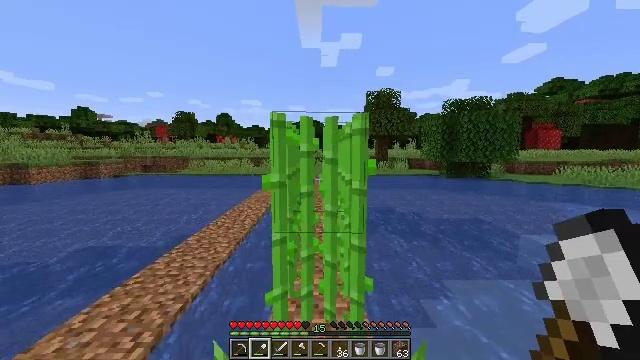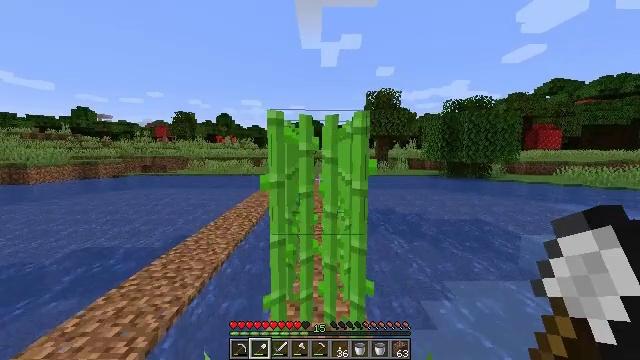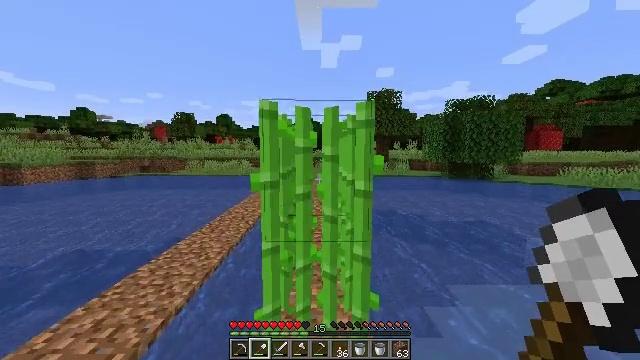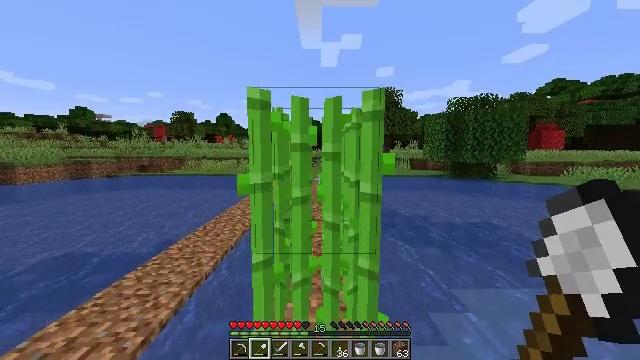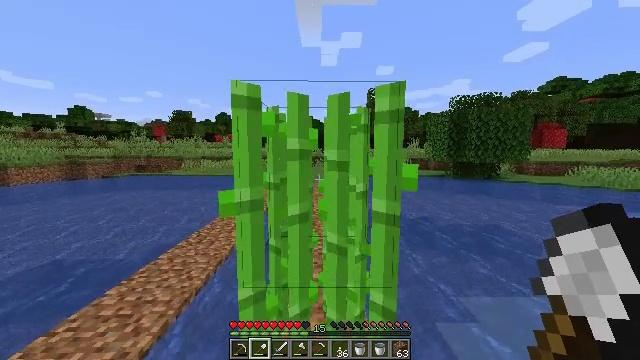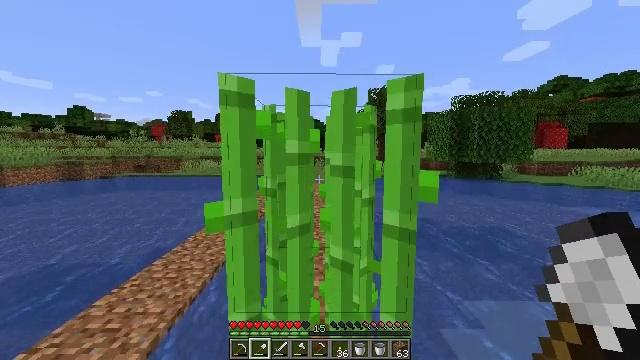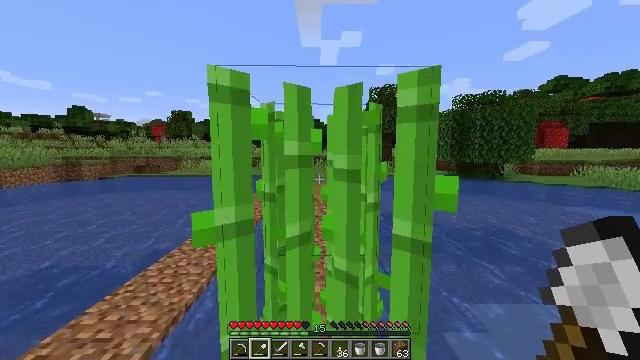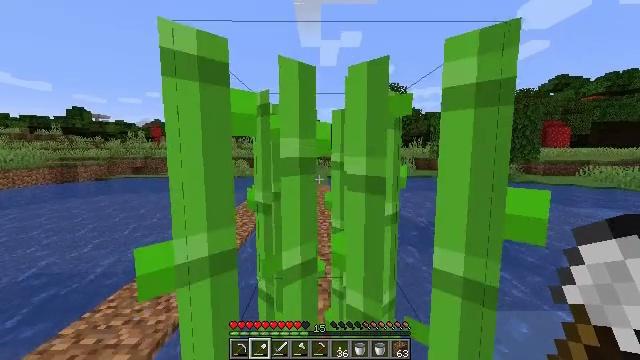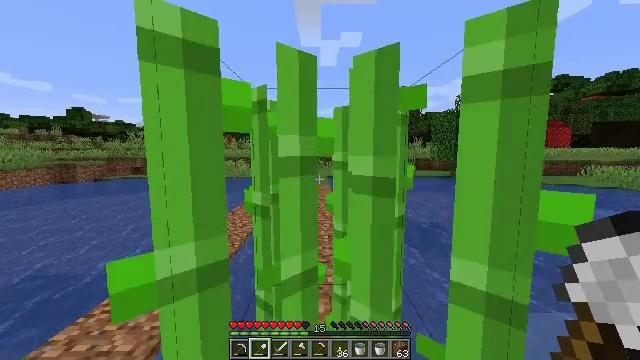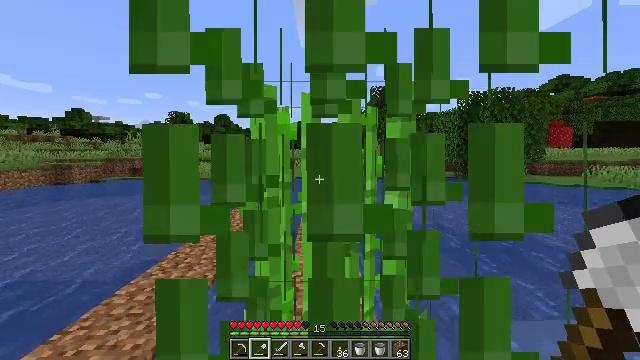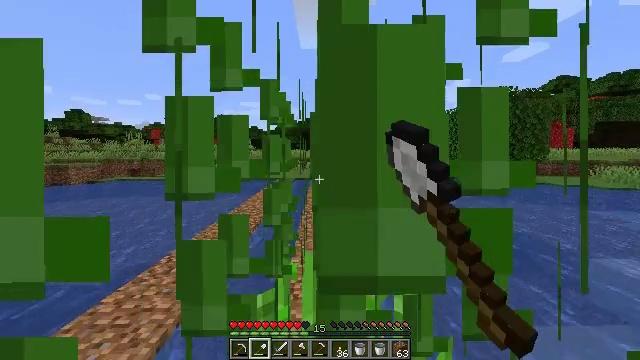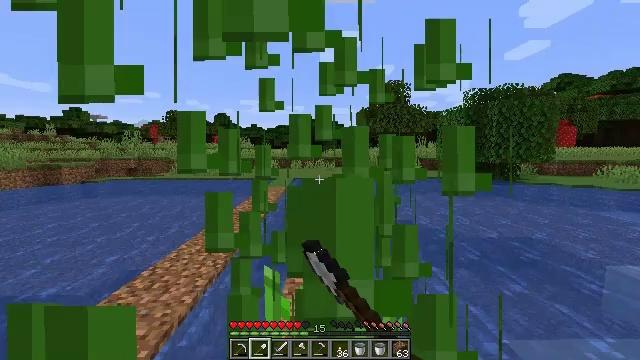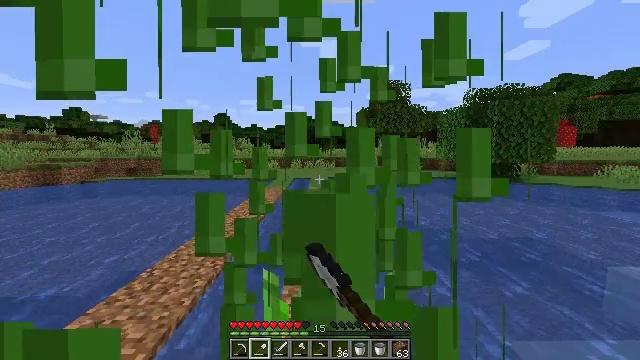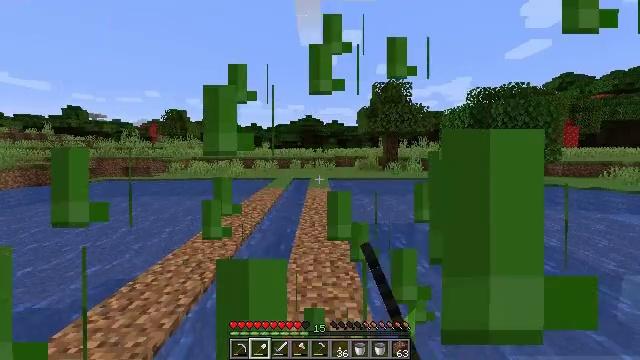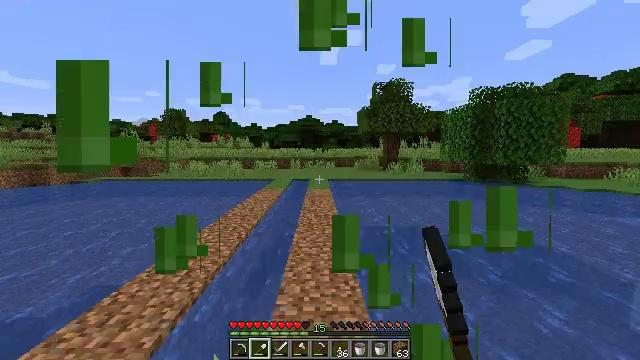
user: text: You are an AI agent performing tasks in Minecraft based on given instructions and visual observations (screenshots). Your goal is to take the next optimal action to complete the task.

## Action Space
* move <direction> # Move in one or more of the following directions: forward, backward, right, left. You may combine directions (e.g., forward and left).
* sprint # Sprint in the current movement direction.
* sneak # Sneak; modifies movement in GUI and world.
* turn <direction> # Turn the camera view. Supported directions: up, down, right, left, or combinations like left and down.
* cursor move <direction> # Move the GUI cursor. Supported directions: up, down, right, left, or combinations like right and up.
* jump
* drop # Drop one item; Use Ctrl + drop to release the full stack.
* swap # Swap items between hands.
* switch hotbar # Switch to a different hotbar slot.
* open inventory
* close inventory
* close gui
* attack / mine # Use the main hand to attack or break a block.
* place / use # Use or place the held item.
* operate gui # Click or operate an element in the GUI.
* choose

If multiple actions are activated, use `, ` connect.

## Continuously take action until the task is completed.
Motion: motion action
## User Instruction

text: Cut down the sugar cane stalks.
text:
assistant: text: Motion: move forward
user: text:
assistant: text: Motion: move forward
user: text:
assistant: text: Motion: move forward
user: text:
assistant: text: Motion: move forward
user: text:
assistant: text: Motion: move forward
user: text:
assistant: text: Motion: move forward
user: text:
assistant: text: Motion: move forward
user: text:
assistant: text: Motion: move forward
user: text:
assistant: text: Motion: move forward, attack / mine
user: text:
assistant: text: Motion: move forward, attack / mine
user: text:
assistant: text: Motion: move forward, attack / mine
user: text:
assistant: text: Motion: move forward
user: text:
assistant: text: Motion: move forward
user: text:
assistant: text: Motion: move forward
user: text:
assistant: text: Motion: no_op